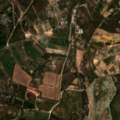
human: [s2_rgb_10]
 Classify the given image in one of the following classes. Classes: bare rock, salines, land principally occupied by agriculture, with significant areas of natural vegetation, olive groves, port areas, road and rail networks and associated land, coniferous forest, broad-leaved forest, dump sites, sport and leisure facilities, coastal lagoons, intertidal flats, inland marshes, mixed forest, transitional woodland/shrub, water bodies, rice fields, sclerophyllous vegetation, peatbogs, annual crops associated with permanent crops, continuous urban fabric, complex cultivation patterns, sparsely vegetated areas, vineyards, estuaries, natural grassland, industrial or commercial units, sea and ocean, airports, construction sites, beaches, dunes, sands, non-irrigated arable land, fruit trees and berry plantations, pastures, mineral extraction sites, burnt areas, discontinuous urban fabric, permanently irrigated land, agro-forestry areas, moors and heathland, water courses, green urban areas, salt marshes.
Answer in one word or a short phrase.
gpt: continuous urban fabric